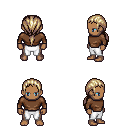
a pixel art fantasy rpg character, male body template, human, dark skin, brown long-sleeve shirt, white pants, white blonde ponytail hairstyle, four views (front, back, left, right), 2x2 character sprite sheet, small pixel art, hard edges, no anti-aliasing